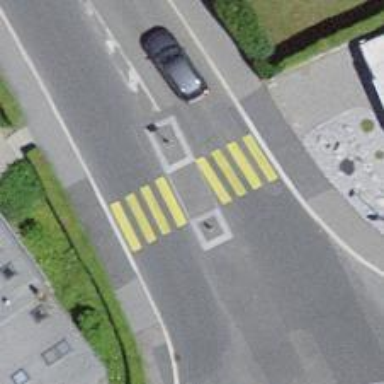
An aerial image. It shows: Marked crossing with pedestrian island.